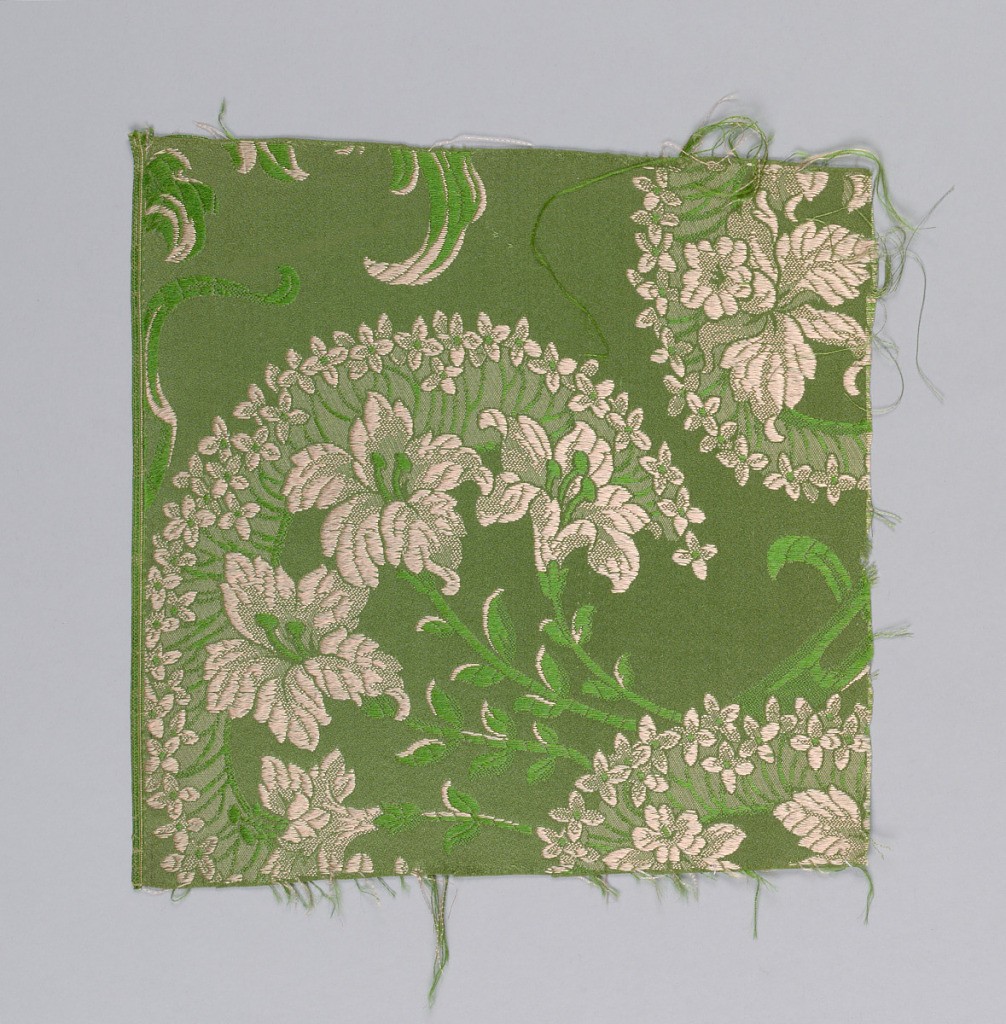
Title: Sample
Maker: Orinoka Mills, Philadelphia, Pennsylvania, USA
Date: ca. 1910
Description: Light green warp with pink and green wefts.